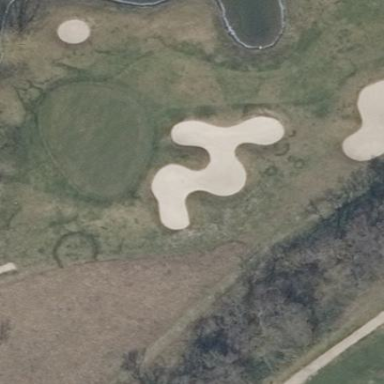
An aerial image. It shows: Sandy area is golf bunker.